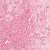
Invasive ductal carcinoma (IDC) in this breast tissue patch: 0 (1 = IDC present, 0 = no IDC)